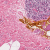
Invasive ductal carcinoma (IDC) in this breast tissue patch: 0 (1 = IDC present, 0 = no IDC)